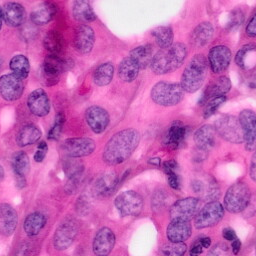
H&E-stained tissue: Pancreatic